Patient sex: M
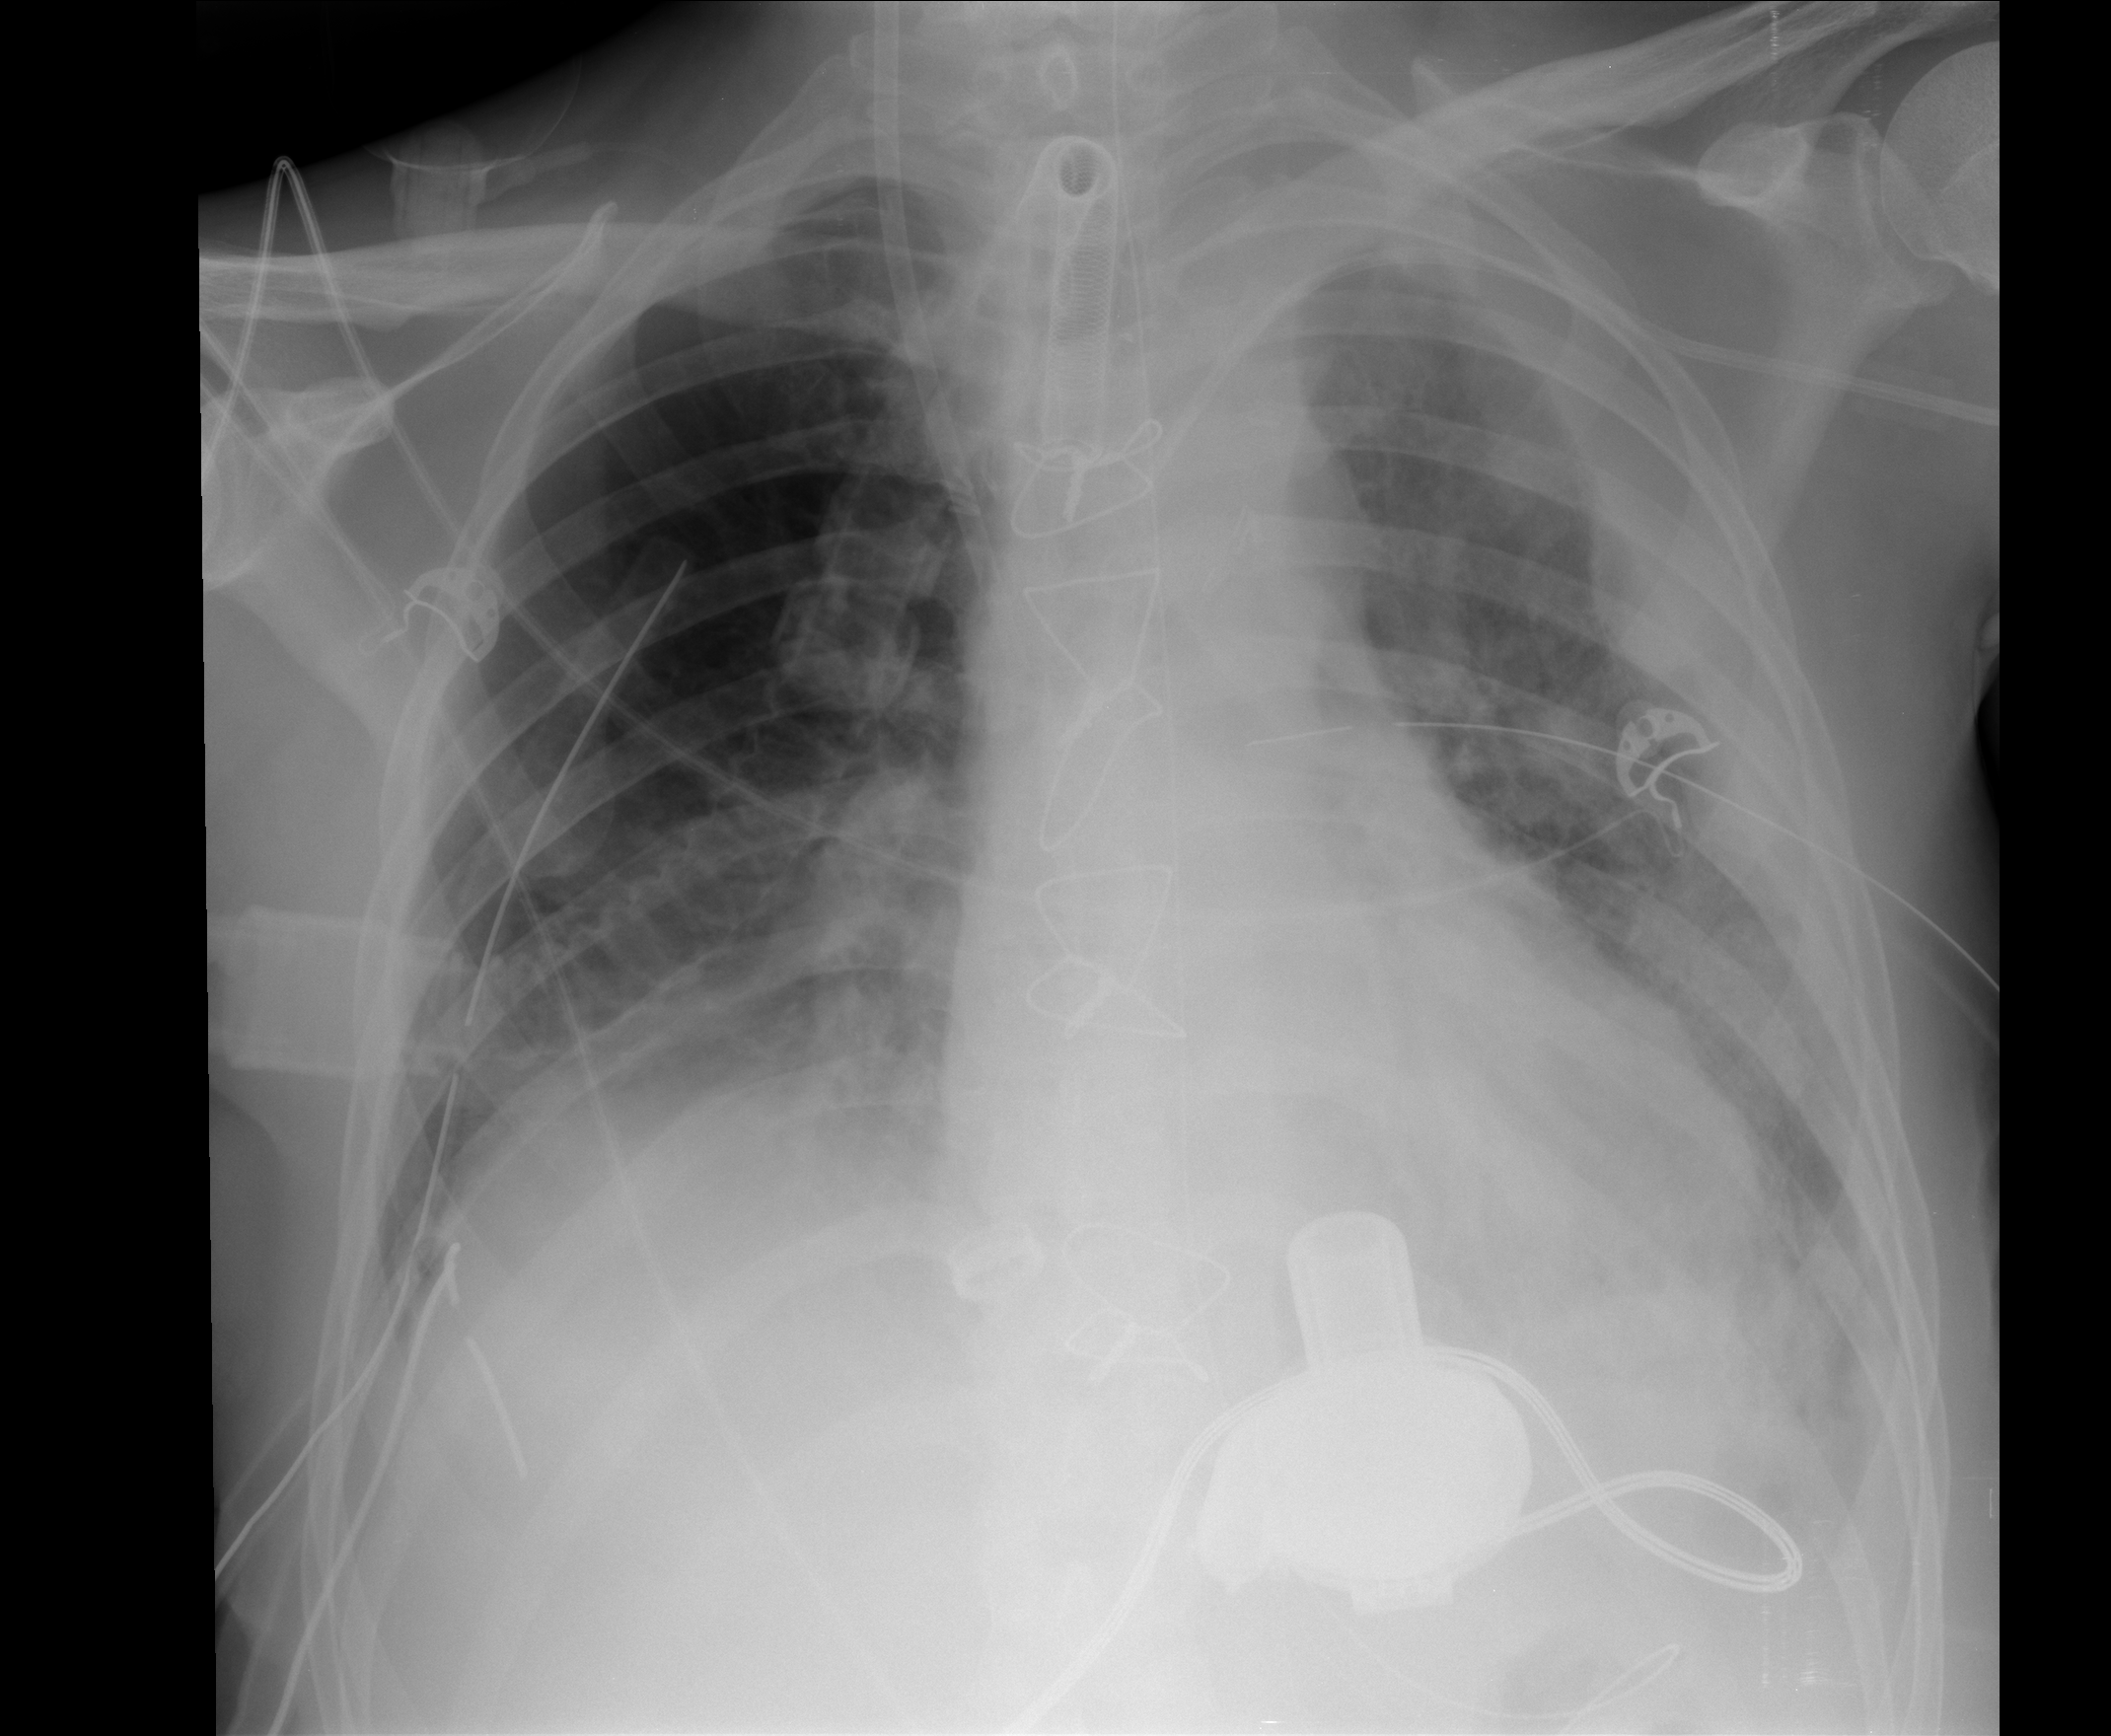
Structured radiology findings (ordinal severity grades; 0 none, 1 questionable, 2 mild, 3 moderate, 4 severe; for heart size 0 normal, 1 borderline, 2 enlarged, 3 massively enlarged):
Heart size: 0
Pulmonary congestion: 2
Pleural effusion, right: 2
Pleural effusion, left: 2
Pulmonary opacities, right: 0
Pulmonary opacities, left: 2
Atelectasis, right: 2
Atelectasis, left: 2